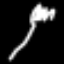
Label: fork